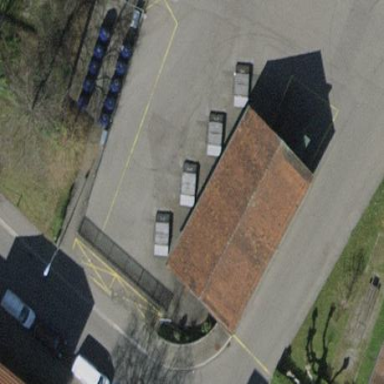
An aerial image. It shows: View of roof of building.